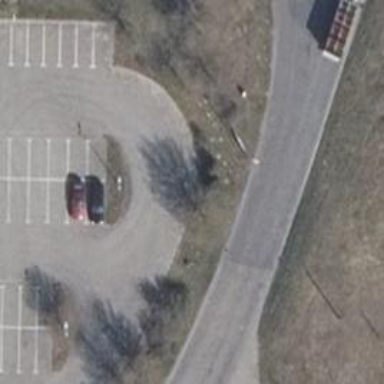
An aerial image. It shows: Asphalt parking aisle along service road.